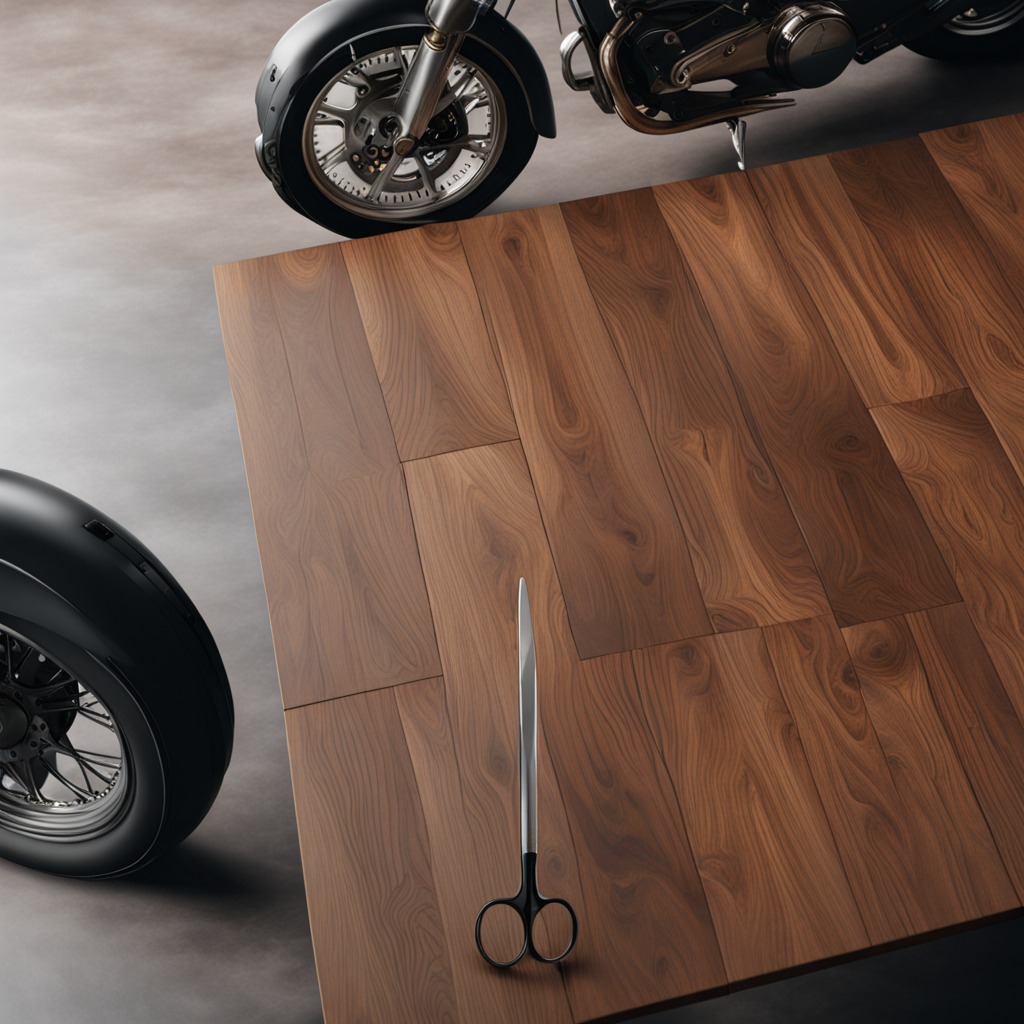
A scissor lying on an oil-spilled wooden table in a vintage motorcycle garage